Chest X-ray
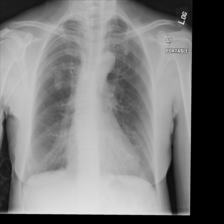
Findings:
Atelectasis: negative
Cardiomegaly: negative
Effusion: negative
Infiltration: negative
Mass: positive
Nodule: negative
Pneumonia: negative
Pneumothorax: negative
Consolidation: negative
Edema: negative
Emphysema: negative
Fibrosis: negative
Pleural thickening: positive
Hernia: negative